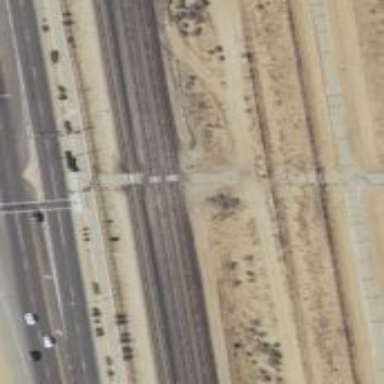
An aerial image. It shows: Railway siding for service.